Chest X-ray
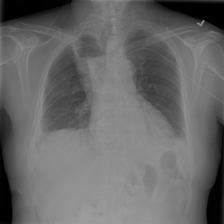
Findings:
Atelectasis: negative
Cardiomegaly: negative
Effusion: negative
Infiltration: negative
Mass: negative
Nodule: negative
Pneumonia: negative
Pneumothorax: negative
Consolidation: negative
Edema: negative
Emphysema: negative
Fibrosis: negative
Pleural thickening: negative
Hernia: negative